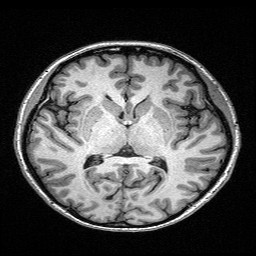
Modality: T1w
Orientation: coronal
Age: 24
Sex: female
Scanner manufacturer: siemens
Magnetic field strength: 3 T
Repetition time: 2.4 s
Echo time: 0.03 s